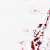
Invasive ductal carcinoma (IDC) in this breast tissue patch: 0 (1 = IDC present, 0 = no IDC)